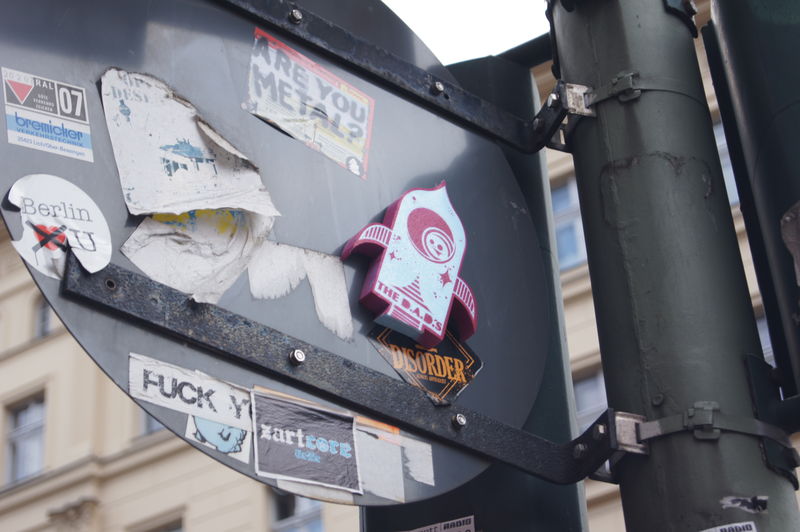
Titel: Installation rocket
Standort: Berlin
Schlagwörter: stadt, straße, haus, rot, rund, schrift, papier, mast, foto, fotografie, verfall, schild, berlin, eckig, münchen, rückseite, anarchie, text, reklame, witterung, urban, schrauben, strassenschild, punk, aufkleber, verkehrsschild, rakete, sticker, aufklber, are you metal, dads